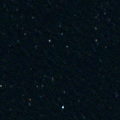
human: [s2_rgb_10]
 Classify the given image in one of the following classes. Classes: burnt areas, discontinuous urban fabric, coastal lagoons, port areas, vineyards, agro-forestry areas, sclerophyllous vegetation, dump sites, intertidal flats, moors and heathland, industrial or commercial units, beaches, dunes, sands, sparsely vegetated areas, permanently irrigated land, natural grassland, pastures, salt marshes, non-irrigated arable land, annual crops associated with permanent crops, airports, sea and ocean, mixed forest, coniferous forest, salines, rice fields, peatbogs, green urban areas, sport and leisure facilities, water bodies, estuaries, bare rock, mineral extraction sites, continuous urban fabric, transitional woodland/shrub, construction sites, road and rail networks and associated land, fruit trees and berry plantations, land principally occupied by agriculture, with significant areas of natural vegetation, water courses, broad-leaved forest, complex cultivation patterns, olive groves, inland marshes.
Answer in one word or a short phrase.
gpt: sea and ocean